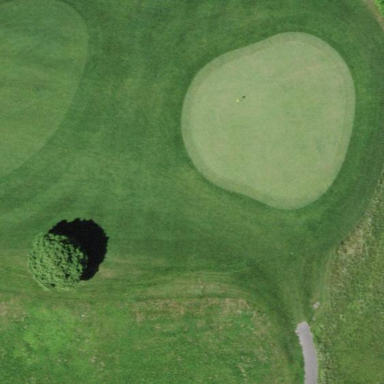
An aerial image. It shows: Golf green.